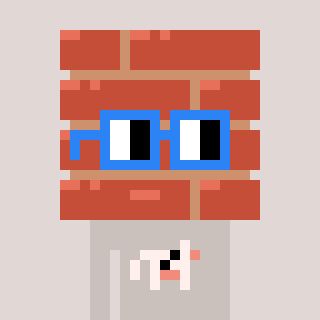
a pixel art character with square blue glasses, a wall-shaped head and a foggrey-colored body on a warm background